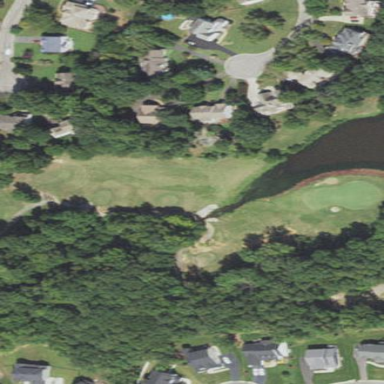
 part of golf course for the sport of golf."